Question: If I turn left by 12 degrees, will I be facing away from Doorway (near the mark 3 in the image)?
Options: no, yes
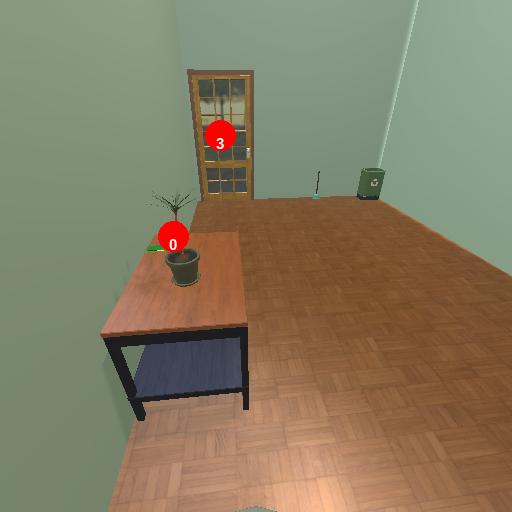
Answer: no